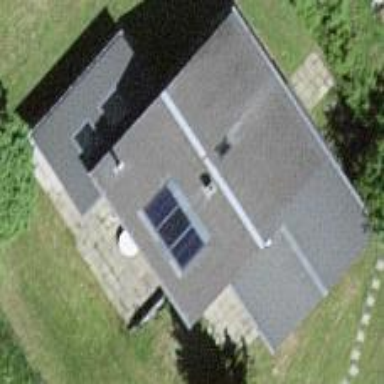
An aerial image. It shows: Simple and straightforward house.